Field crop: tomato
Growth stage: 2
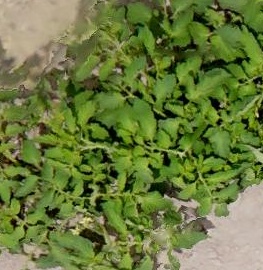
Species: tomato